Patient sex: M
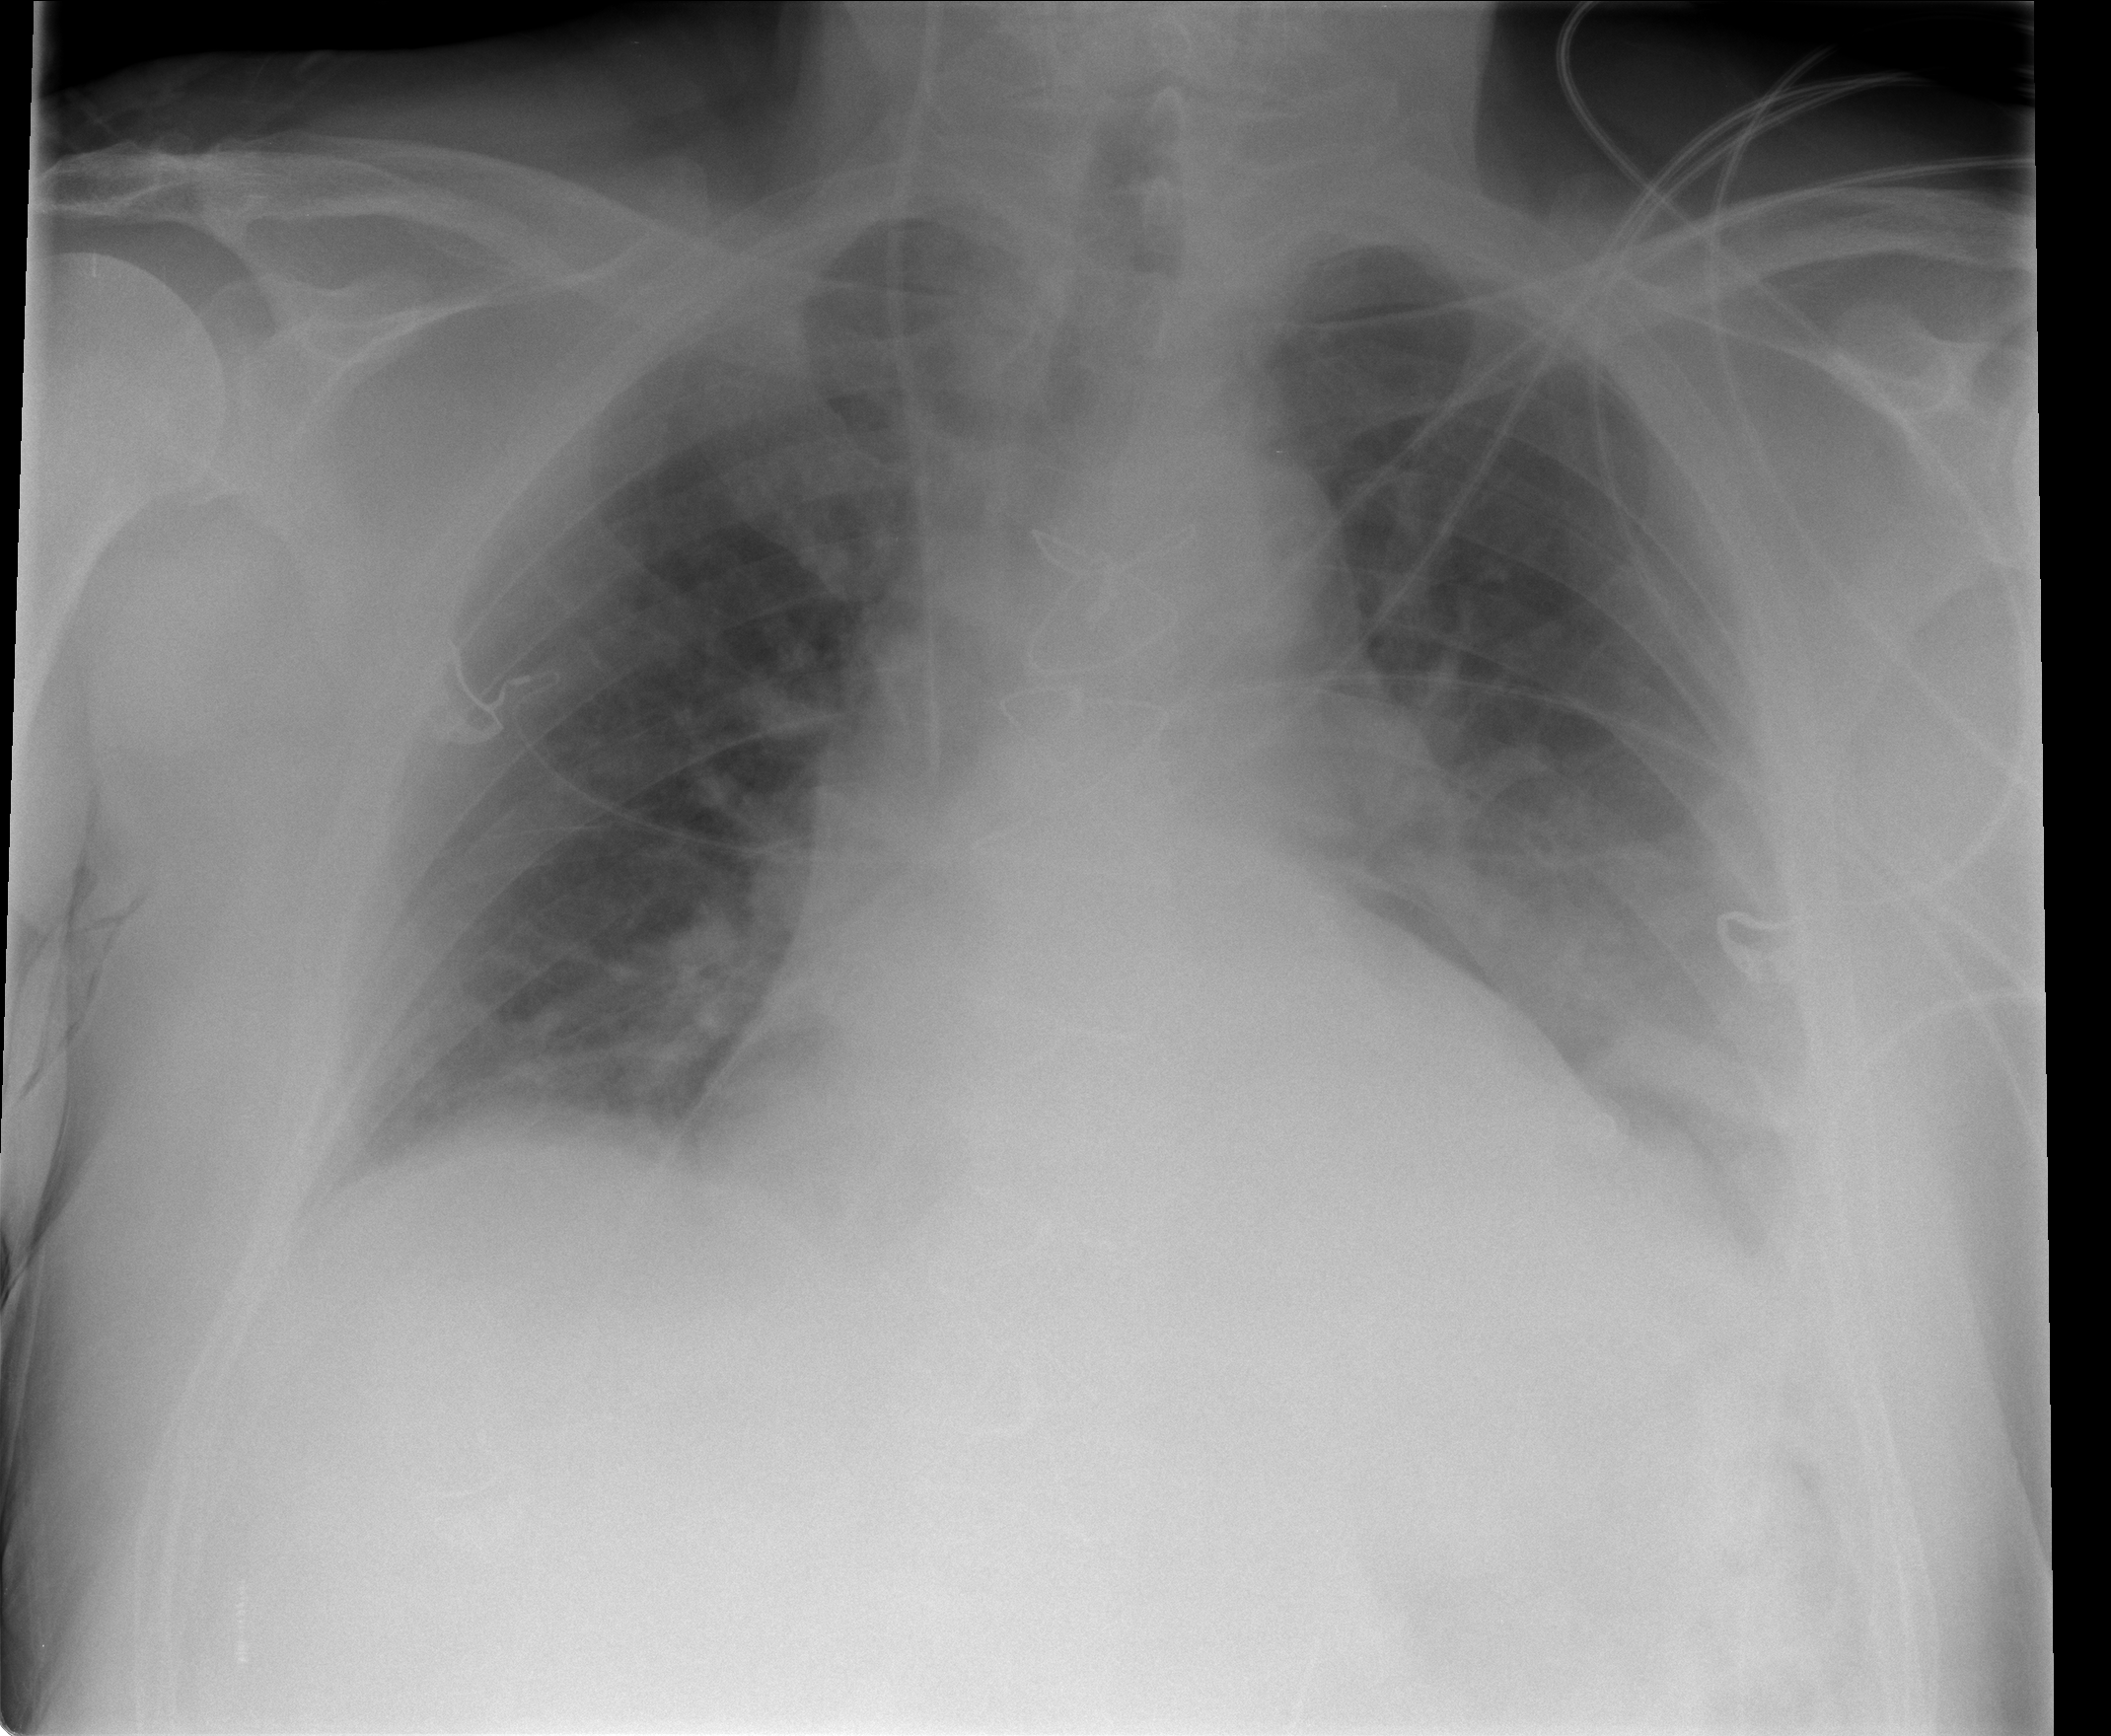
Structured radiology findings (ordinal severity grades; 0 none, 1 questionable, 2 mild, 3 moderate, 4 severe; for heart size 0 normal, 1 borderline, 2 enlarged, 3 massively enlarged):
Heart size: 2
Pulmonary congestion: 2
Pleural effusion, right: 0
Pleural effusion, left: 2
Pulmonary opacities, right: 0
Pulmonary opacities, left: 0
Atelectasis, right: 2
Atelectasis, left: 2